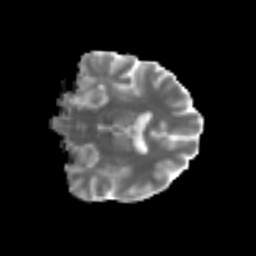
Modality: MD
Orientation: coronal
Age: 51
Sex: male
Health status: ill
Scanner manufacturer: siemens
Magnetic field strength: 3 T
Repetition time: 8.7 s
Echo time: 0.11 s